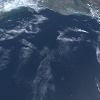
Label: water